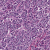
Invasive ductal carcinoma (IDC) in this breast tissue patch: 1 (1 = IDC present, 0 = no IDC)